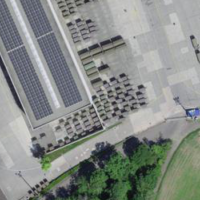
EUNIS habitat code: 54
Species observed at this site:
Prunus padus